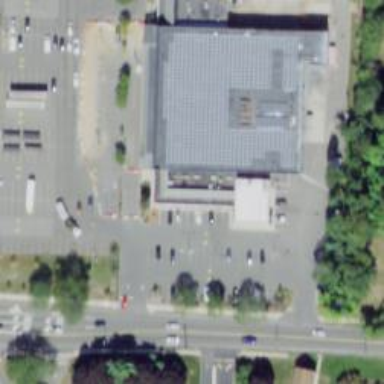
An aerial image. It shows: Healthcare clinic is depicted in the image.